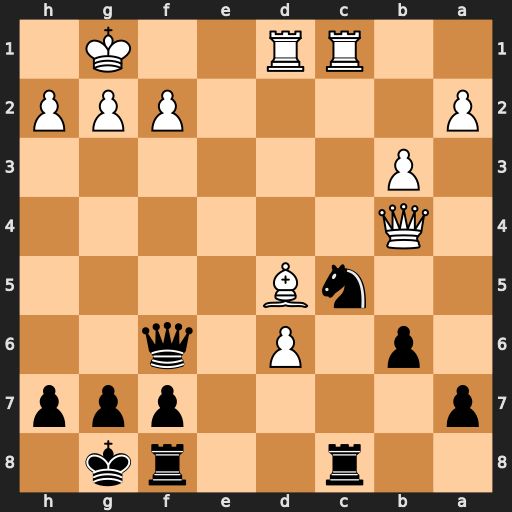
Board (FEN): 2r2rk1/p4ppp/1p1P1q2/2nB4/1Q6/1P6/P4PPP/2RR2K1
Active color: b
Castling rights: -
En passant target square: -
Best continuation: Nd3 Rxc8 Nxb4 d7 Nxd5